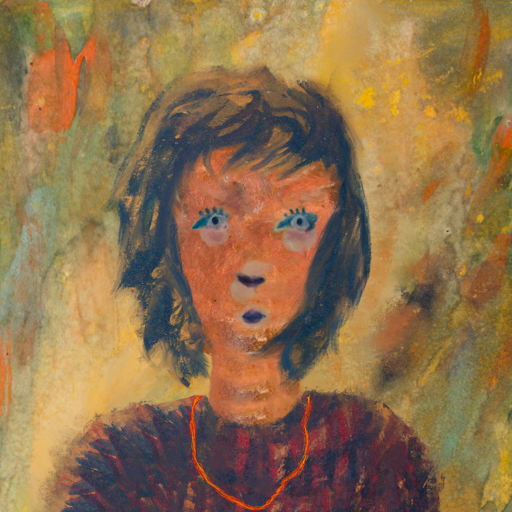
Background: Comrade, Head And Neck Front: Boggyland, Face Front: Hill_Girl, Bust: In_The_Sun, Hair Front: InTheSun, Head Accessory: Blank, Second Necklace: Gypsy_Mother_2, Necklace: Blank, Baby: Blank